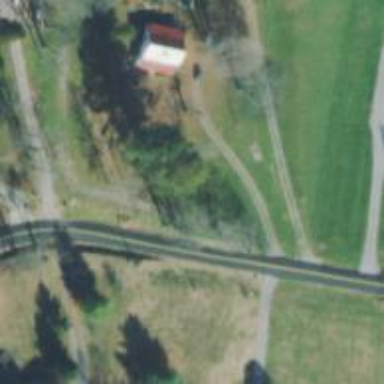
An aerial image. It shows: Driveway.